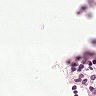
Metastatic tissue present: no